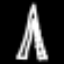
Label: The Eiffel Tower